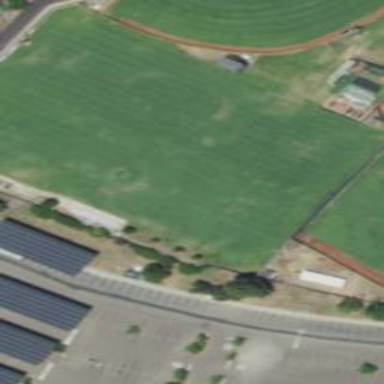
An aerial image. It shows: Soccer pitch for leisureland activities.